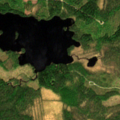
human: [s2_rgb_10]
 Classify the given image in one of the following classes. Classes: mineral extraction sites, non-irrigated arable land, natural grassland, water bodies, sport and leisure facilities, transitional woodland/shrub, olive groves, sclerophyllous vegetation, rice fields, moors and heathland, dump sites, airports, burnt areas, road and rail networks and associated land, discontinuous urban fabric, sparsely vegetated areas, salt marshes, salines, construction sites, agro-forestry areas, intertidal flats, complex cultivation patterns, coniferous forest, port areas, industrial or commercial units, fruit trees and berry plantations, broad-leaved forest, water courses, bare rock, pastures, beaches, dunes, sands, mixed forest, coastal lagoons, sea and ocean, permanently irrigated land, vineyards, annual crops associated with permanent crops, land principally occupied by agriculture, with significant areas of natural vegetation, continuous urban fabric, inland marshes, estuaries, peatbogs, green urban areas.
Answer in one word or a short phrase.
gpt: broad-leaved forest, coniferous forest, mixed forest, peatbogs, water bodies